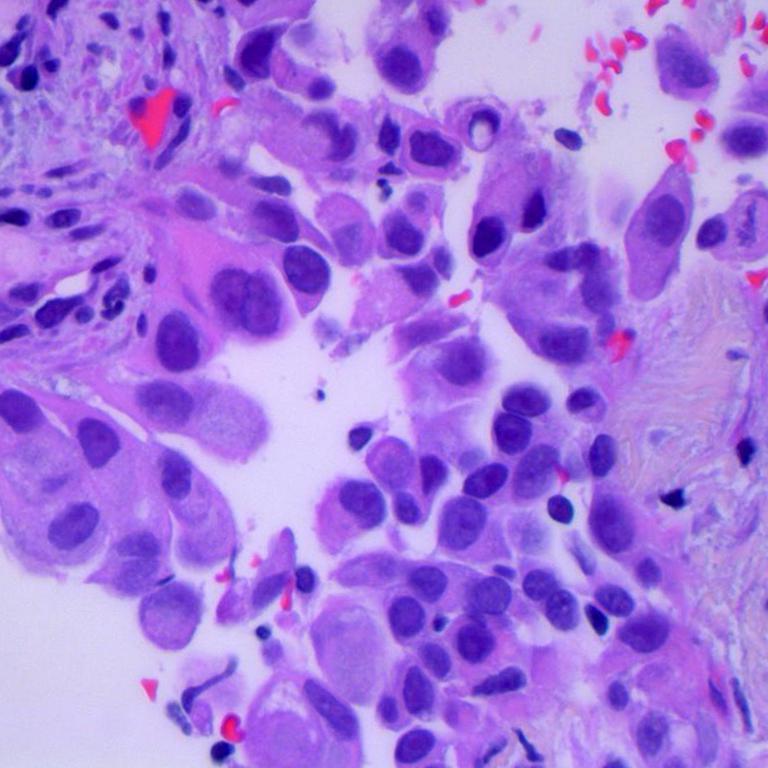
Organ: lung
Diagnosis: adenocarcinomas